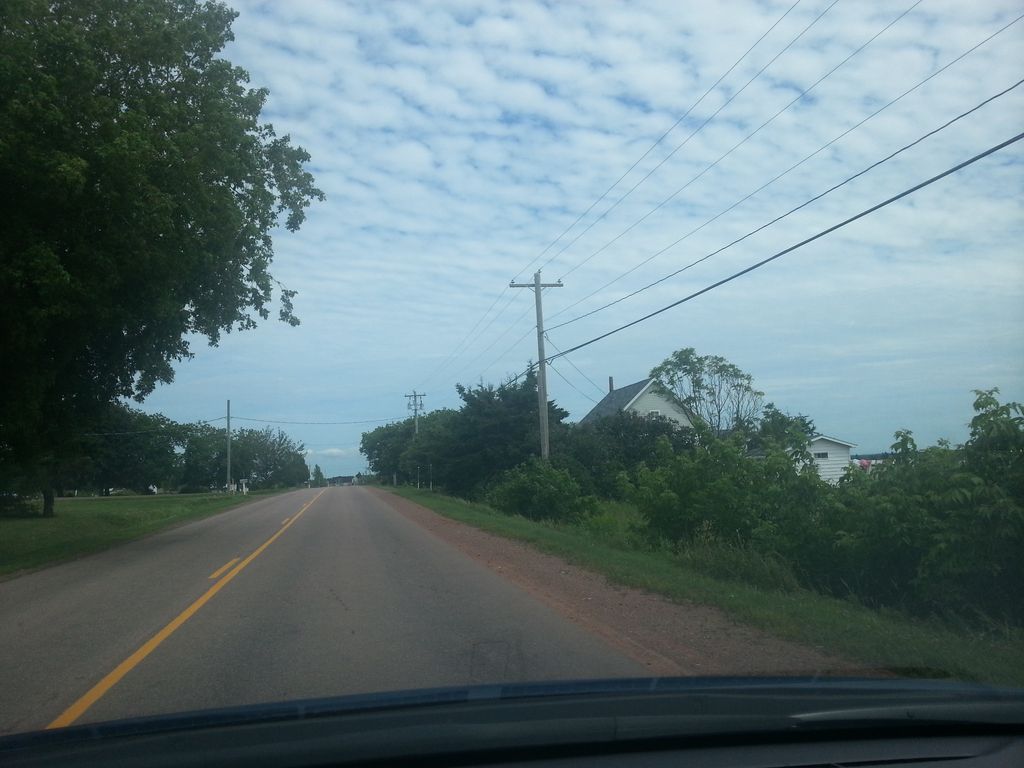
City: charlottetown